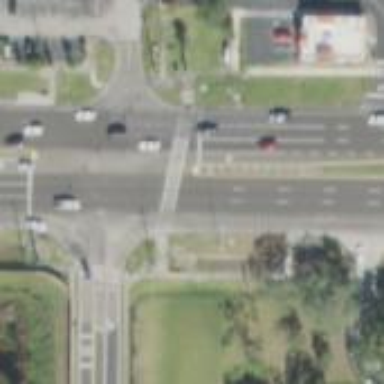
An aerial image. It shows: Zebra crossing on the road.